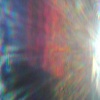
Label: sunburn